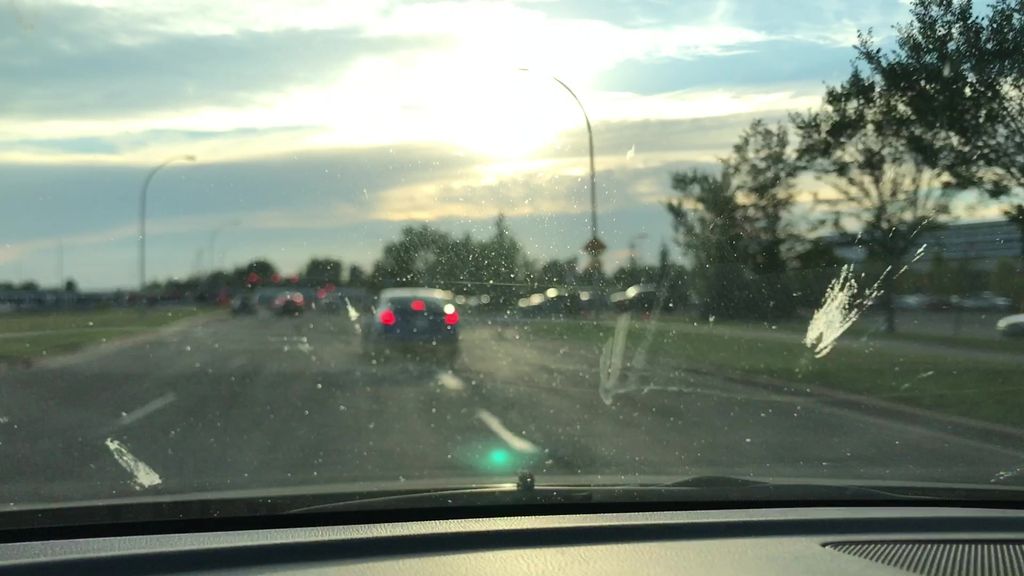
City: edmonton